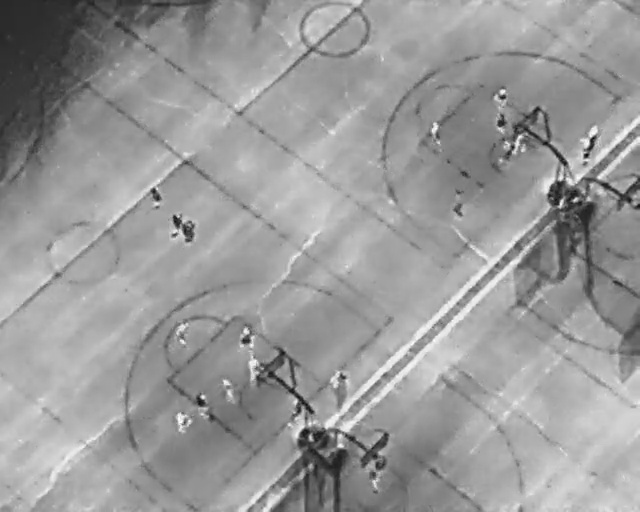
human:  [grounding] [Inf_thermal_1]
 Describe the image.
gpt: In the satellite image, there is  <ref>4 medium person </ref> <box>[[22, 37, 26, 39, 2], [25, 43, 29, 45, 2], [28, 43, 31, 45, 2], [26, 63, 30, 65, 2]]</box> located at left,  <ref>1 large person </ref> <box>[[26, 80, 30, 83, 2]]</box> located at bottom left,  <ref>4 medium person </ref> <box>[[29, 78, 33, 80, 2], [37, 71, 41, 73, 2], [51, 72, 54, 75, 2], [56, 92, 60, 95, 2]]</box> located at bottom,  <ref>1 large person </ref> <box>[[33, 74, 37, 77, 173]]</box> located at bottom,  <ref>1 large person </ref> <box>[[36, 64, 40, 67, 2]]</box> located at center,  <ref>1 medium person </ref> <box>[[65, 25, 70, 27, 2]]</box> located at top,  <ref>5 medium person </ref> <box>[[76, 17, 79, 19, 2], [76, 23, 79, 25, 2], [91, 24, 94, 26, 2], [89, 28, 93, 29, 2], [76, 28, 80, 30, 2]]</box> located at top right.